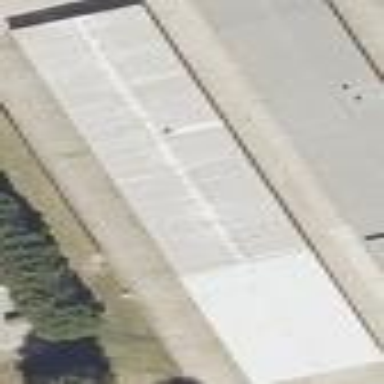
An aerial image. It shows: Group of garages.